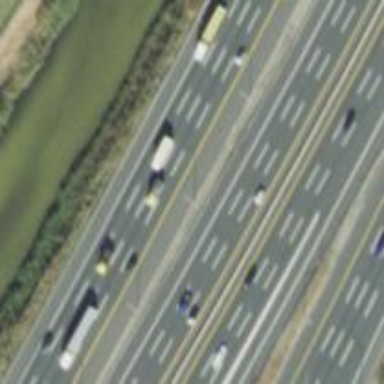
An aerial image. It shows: Motorway.